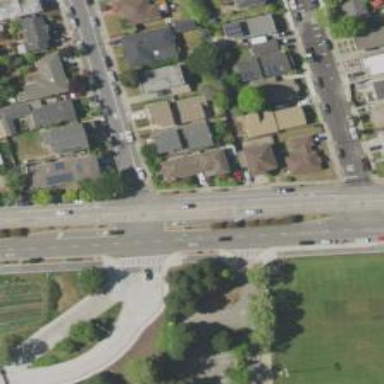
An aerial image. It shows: Secondary road with separate asphalt sidewalk.